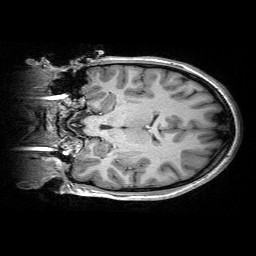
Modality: T1w
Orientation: coronal
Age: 16
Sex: female
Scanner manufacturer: siemens
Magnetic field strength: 3 T
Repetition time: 2.53 s
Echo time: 0.00297 s